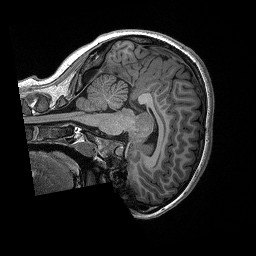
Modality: T1w
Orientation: sagittal
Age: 19
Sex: female